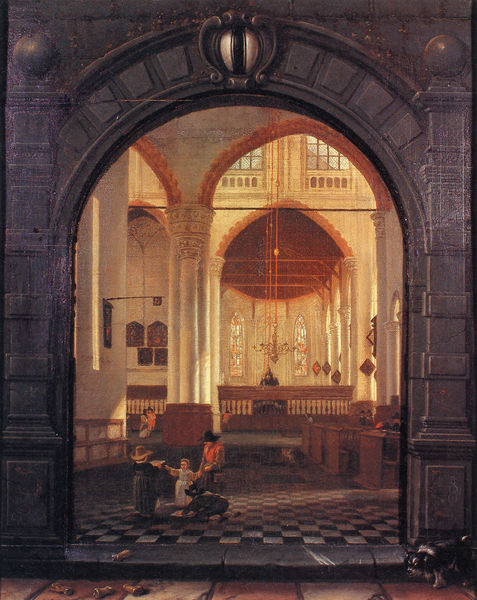
Titel: Innenansicht der Oude-Kirche, Delft
Künstler: Louys Aernoutsz Elsevier
Institution: Lissabon, Museu Nacional de Arte Antiga
Schlagwörter: blau, mann, menschen, fenster, licht, schwarz, säule, öl, kirche, kind, leuchte, gotik, leuchter, lüster, geländer, tor, eingang, torbogen, fliesen, bildniss, bänke, romanisch, kircheninnenraum, rleuchter